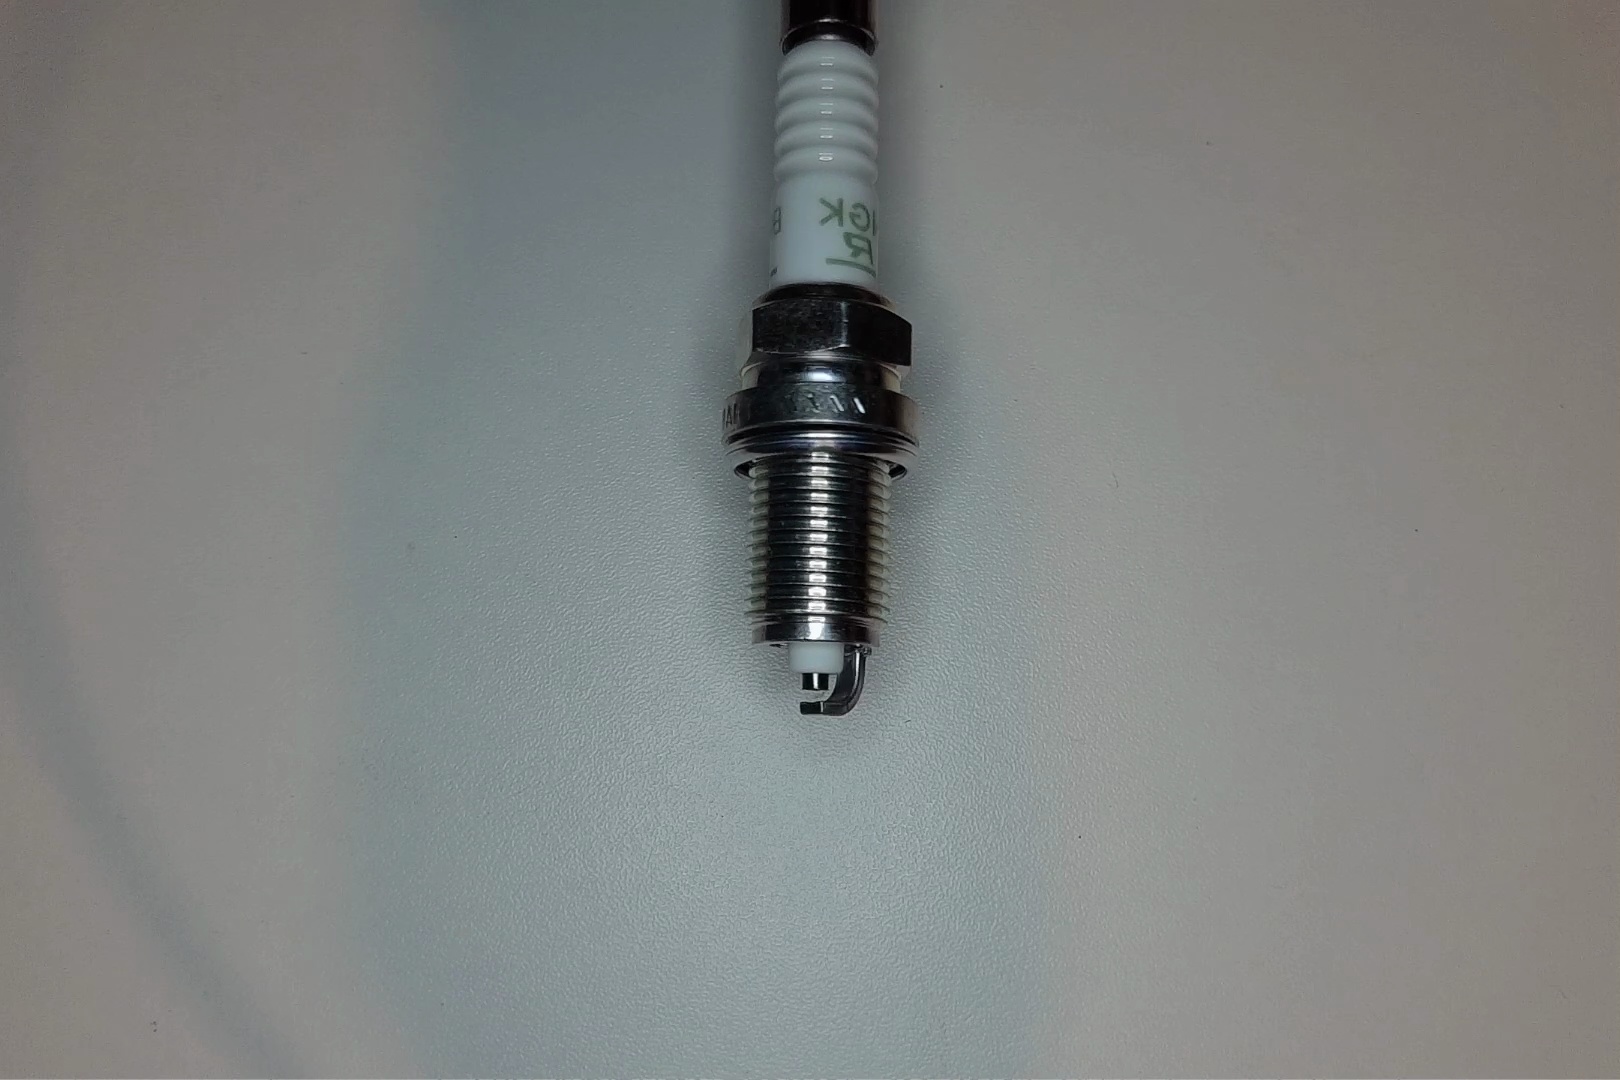
Label: no anomaly